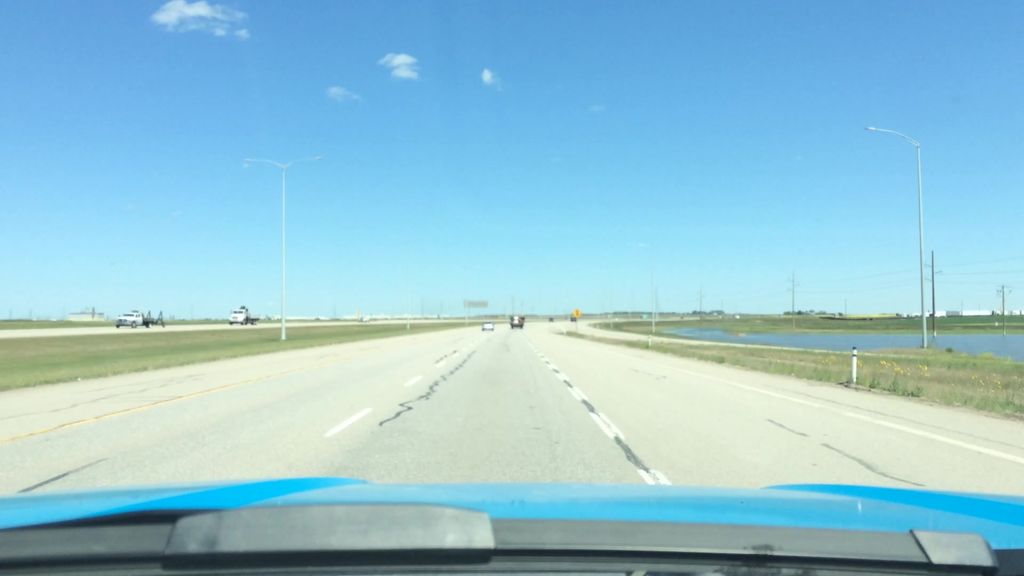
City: calgary